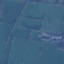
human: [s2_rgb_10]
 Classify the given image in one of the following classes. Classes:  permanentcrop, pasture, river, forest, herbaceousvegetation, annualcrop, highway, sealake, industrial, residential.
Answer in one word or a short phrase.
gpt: Pasture